高一 · 立体几何学
如图, 四棱雉 $P-A B C D$ 中, 底面 $A B C D$ 为矩形, 点 $\boldsymbol{E}$ 在线段 $\boldsymbol{P A}$ 上, $P C / /$ 平面 BDE.

(1)求证: $A E=P E$;

(2) 若 $\triangle P A D$ 是等边三角形, $A B=2 A D$, 平面 $P A D \perp$ 平面 $A B C D$, 四棱雉 $P-A B C D$ 的体积为 $9 \sqrt{3}$, 求点 $E$ 到平面 $P C D$ 的距离.

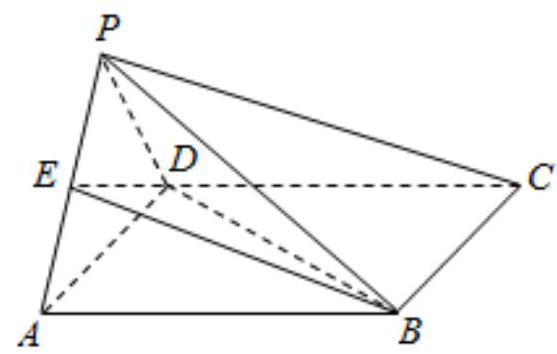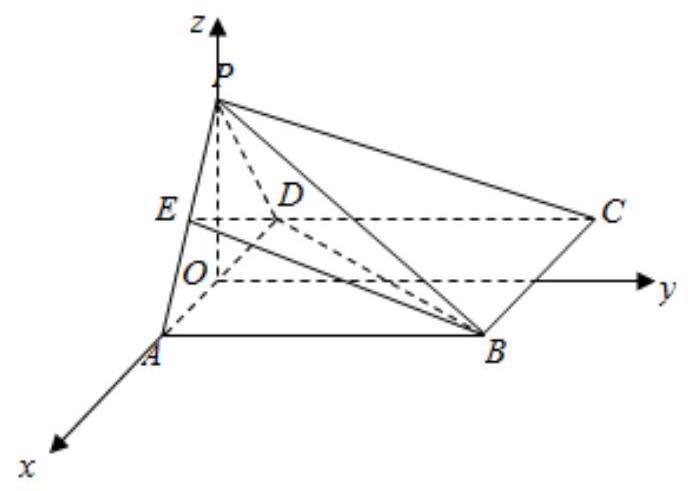
答案: ) 详见解析; (2) $\frac{3 \sqrt{3}}{4}$.
解析: 【分析】

(1)连结 $A C 、 B D$, 交于点 $M$, 连结 $M E$ 则 $M$ 是 $A C$ 中点, 由 $P C / /$ 平面 $B D E$, 得 $P C / / M E$,由此能证明 $\mathrm{AE}=\mathrm{PE}$.

(2) 以 $A D$ 中点 $O$ 为原点, $O A$ 为 $x$ 轴, 在平面 $A B C D$ 中, 过点 $O$ 作 $A B$ 的平行线为 $\mathrm{y}$ 轴, 以 $\mathrm{OP}$ 为 $\mathrm{z}$ 轴, 建立空间直角坐标系, 利用向量法能求出 $\mathrm{E}$ 到平面 $\mathrm{PCD}$ 的距离.

【详解】

(1)连结 $A C 、 B D$, 交于点 $M$, 连结 $M E$,

$\because$ 底面 $A B C D$ 为矩形, $\therefore M$ 是 $A C$ 中点,

$\because P C / /$ 平面 $B D E, \therefore P C / / M E, \therefore$ 在 $\triangle P A C$ 中, $\mathrm{ME}$ 为 $\triangle P A C$ 的中位线,

又 $\mathrm{M}$ 为中点, $\therefore \mathrm{E}$ 为中点

$\therefore A E=P E$.

(2) $\because \triangle P A D$ 是等边三角形, $A B=2 A D$, 平面 $P A D \perp$ 平面 $A B C D$,

$\therefore$ 以 $A D$ 中点 $O$ 为原点, $O A$ 为 $x$ 轴, 在平面 $A B C D$ 中, 过点 $O$ 作 $A B$ 的平行线为 $y$ 轴,以 $O P$ 为 $z$ 轴, 建立空间直角坐标系,

设 $A D=x, \because$ 四棱雉 $P-A B C D$ 的体积为 $9 \sqrt{3}$,

$\therefore \frac{1}{3} \times x \times 2 x \times \sqrt{x^{2}-\left(\frac{x}{2}\right)^{2}}=9 \sqrt{3}$, 解得 $x=3$.

$\therefore A\left(\frac{3}{2}, 0,0\right), P\left(0,0, \frac{3 \sqrt{3}}{2}\right), E\left(\frac{3}{4}, 0, \frac{3 \sqrt{3}}{4}\right), D\left(-\frac{3}{2}, 0,0\right), C\left(-\frac{3}{2}, 6,0\right)$.

$\overrightarrow{P E}=\left(\frac{3}{4}, 0,-\frac{3 \sqrt{3}}{4}\right), \overrightarrow{P C}=\left(-\frac{3}{2}, 6,-\frac{3 \sqrt{3}}{2}\right), \overrightarrow{P D}=\left(-\frac{3}{2}, 0,-\frac{3 \sqrt{3}}{2}\right)$,

设平面 $P C D$ 的法向量 $\vec{n}=(x, y, z)$,

则 $\left\{\begin{array}{c}\vec{n} \cdot \overrightarrow{P C}=-\frac{3}{2} x+6 y-\frac{3 \sqrt{3}}{2} z=0 \\ \vec{n} \cdot \overrightarrow{P D}=-\frac{3}{2} x-\frac{3 \sqrt{3}}{2} z=0\end{array}\right.$, 取 $x=\sqrt{3}$, 得 $\vec{n}=(\sqrt{3}, 0,-1)$,

$\therefore E$ 到平面 $P C D$ 的距离 $d=\frac{|\overrightarrow{P E} \cdot \vec{n}|}{|\vec{n}|}=\frac{\frac{3 \sqrt{3}}{2}}{2}=\frac{3 \sqrt{3}}{4}$.

【点睛】

本题考查线段相等的证明, 考查点到直线的距离的求法, 考查空间中线线、线面、面面间的位置关系等基础知识, 考查运算求解能力, 考查函数与方程思想, 是中档题.